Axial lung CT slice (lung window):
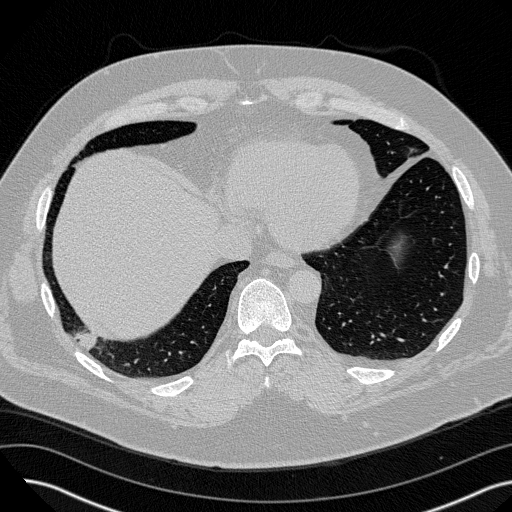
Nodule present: no